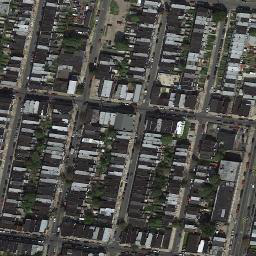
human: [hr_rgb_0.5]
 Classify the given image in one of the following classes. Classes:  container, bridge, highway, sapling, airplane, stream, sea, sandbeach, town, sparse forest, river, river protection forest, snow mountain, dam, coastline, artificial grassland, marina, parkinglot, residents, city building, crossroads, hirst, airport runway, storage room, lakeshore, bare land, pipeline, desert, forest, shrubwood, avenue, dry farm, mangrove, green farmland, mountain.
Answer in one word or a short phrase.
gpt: town